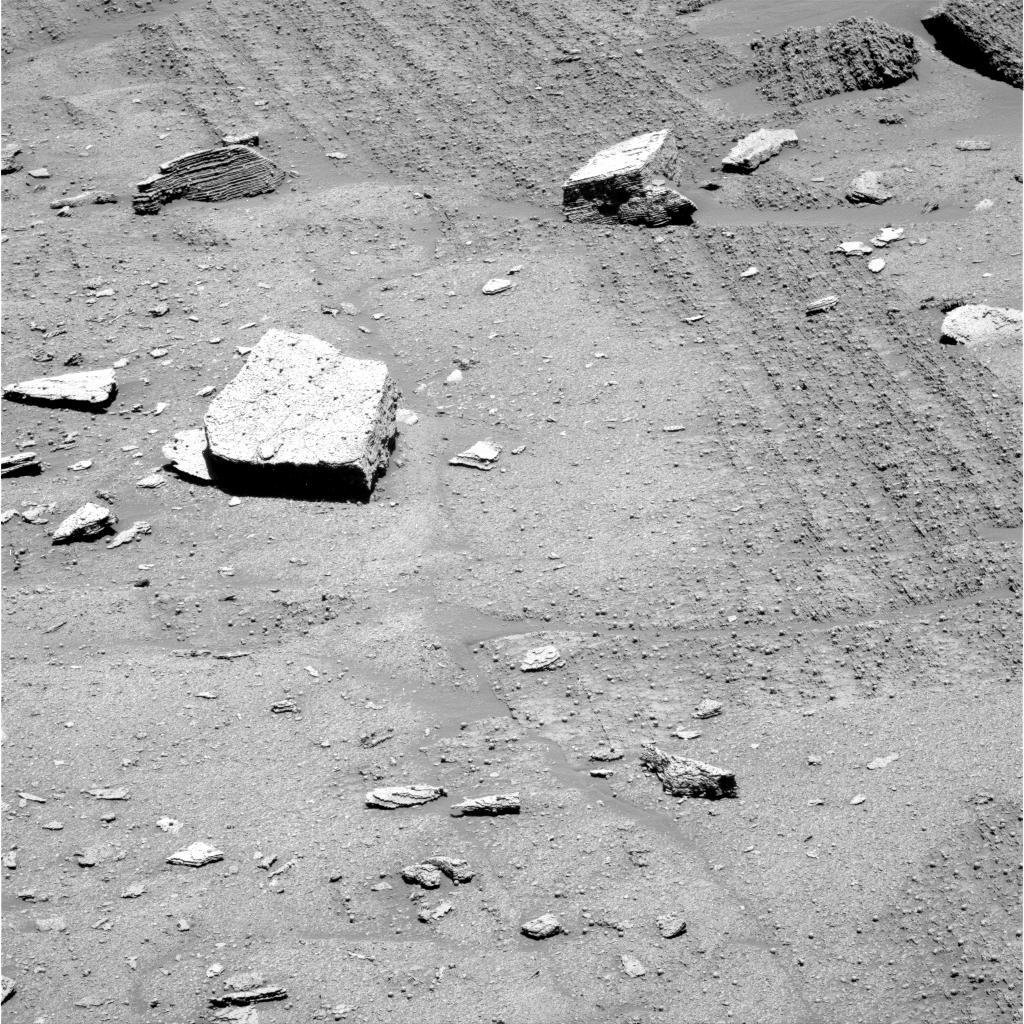
Terrain classes present: Bedrock, Gravel / Sand / Soil, Rock, Shadow